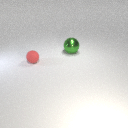
small red rubber sphere to the left of large green metal sphere